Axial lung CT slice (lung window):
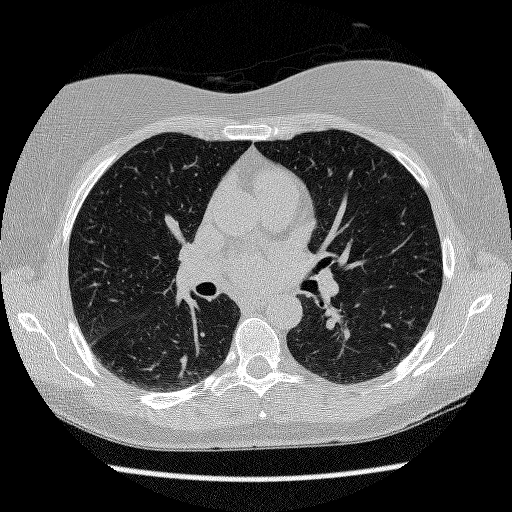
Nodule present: no